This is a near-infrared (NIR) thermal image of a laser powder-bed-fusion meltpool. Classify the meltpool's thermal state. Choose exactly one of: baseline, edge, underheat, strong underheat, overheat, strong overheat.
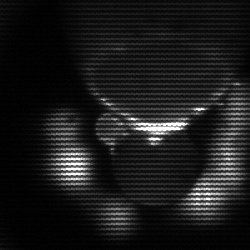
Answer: edge